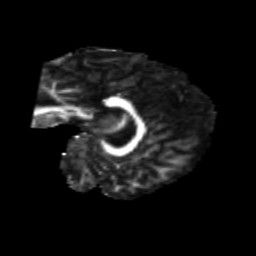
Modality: FA
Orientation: sagittal
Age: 28
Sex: female
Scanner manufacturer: siemens
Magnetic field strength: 3 T
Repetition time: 1.8 s
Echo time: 0.07 s